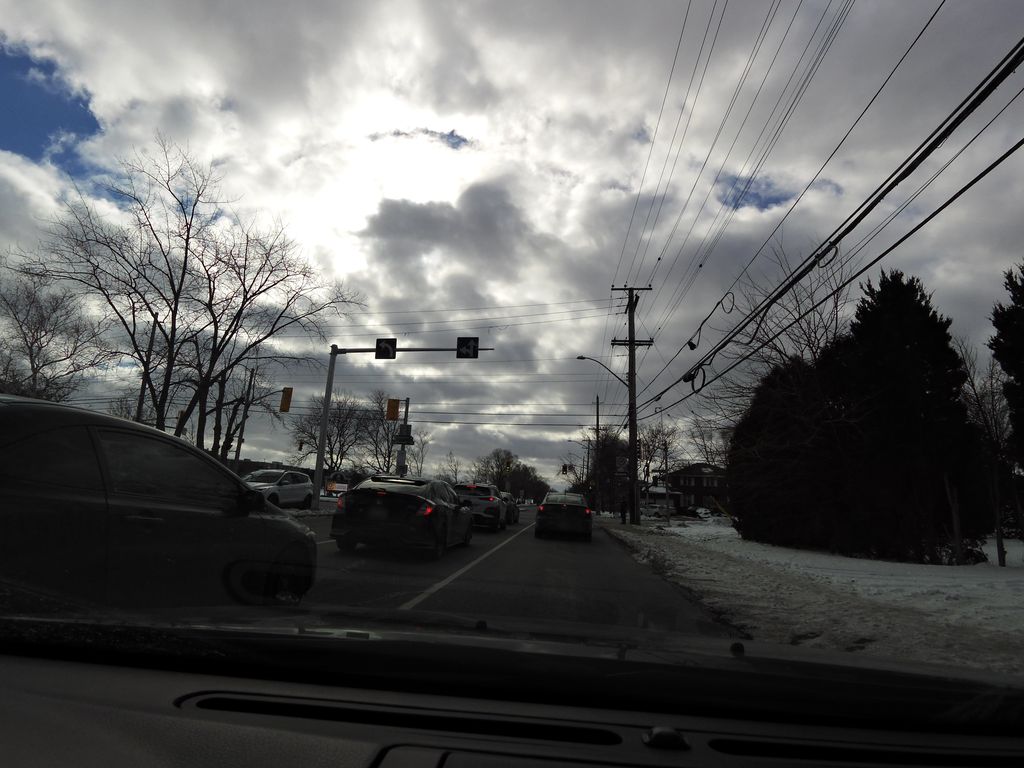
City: hamilton